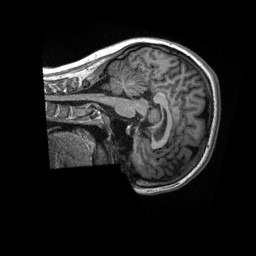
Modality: T1w
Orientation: sagittal
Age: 27
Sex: female
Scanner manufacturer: siemens
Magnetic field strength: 3 T
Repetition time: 2.3 s
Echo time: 0.00288 s